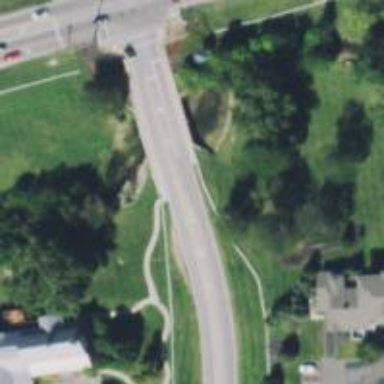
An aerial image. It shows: Footway on bridge.